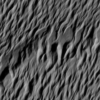
Label: not_dusty